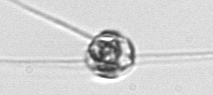
Label: Chaetoceros_danicus